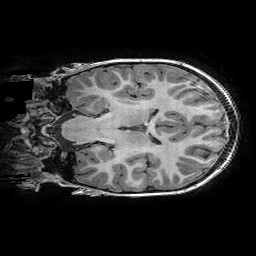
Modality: T1w
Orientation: coronal
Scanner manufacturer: ge
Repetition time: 0.008096 s
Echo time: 0.00318 s